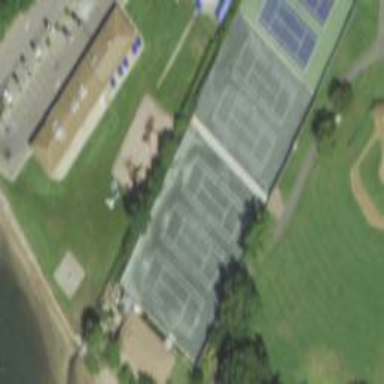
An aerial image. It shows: Tennis court on pitch.